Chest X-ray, AP view. Patient: 64 years old, sex M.
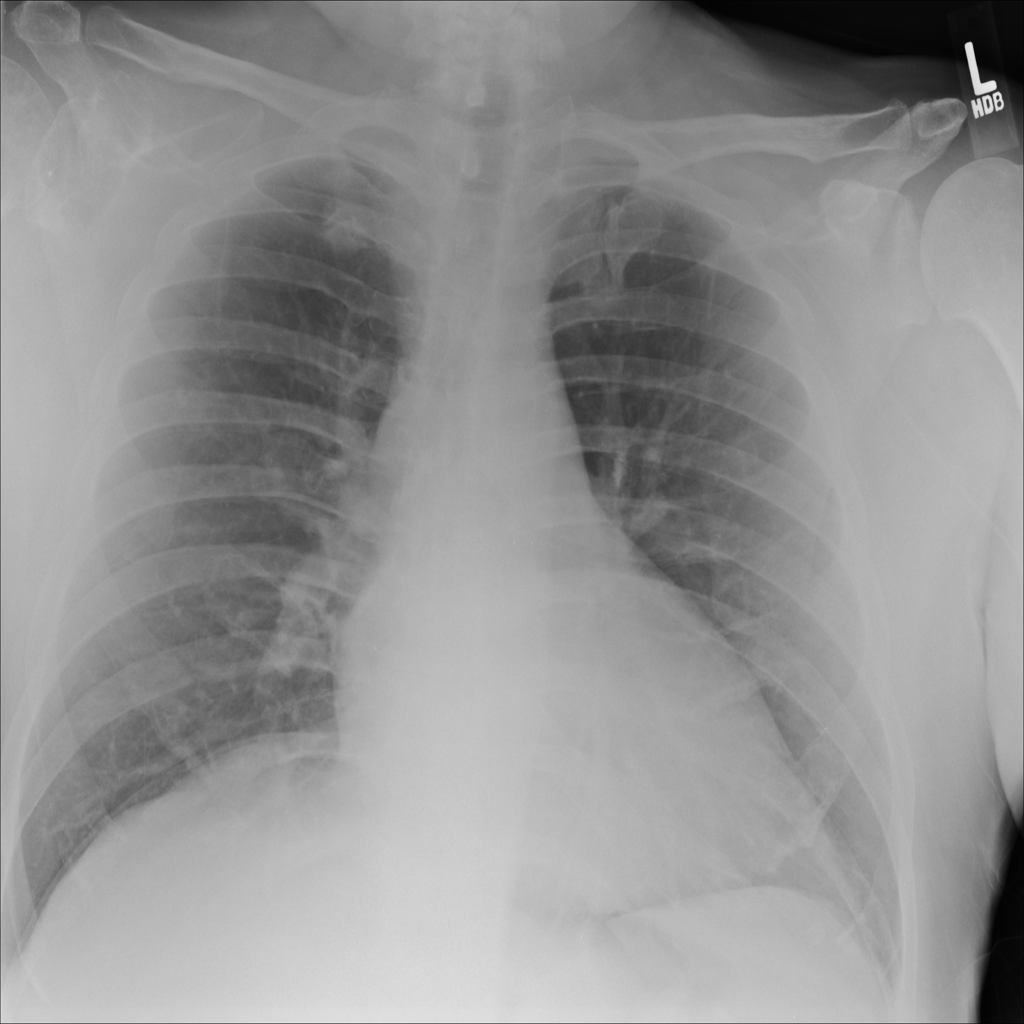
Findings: No Finding